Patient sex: M
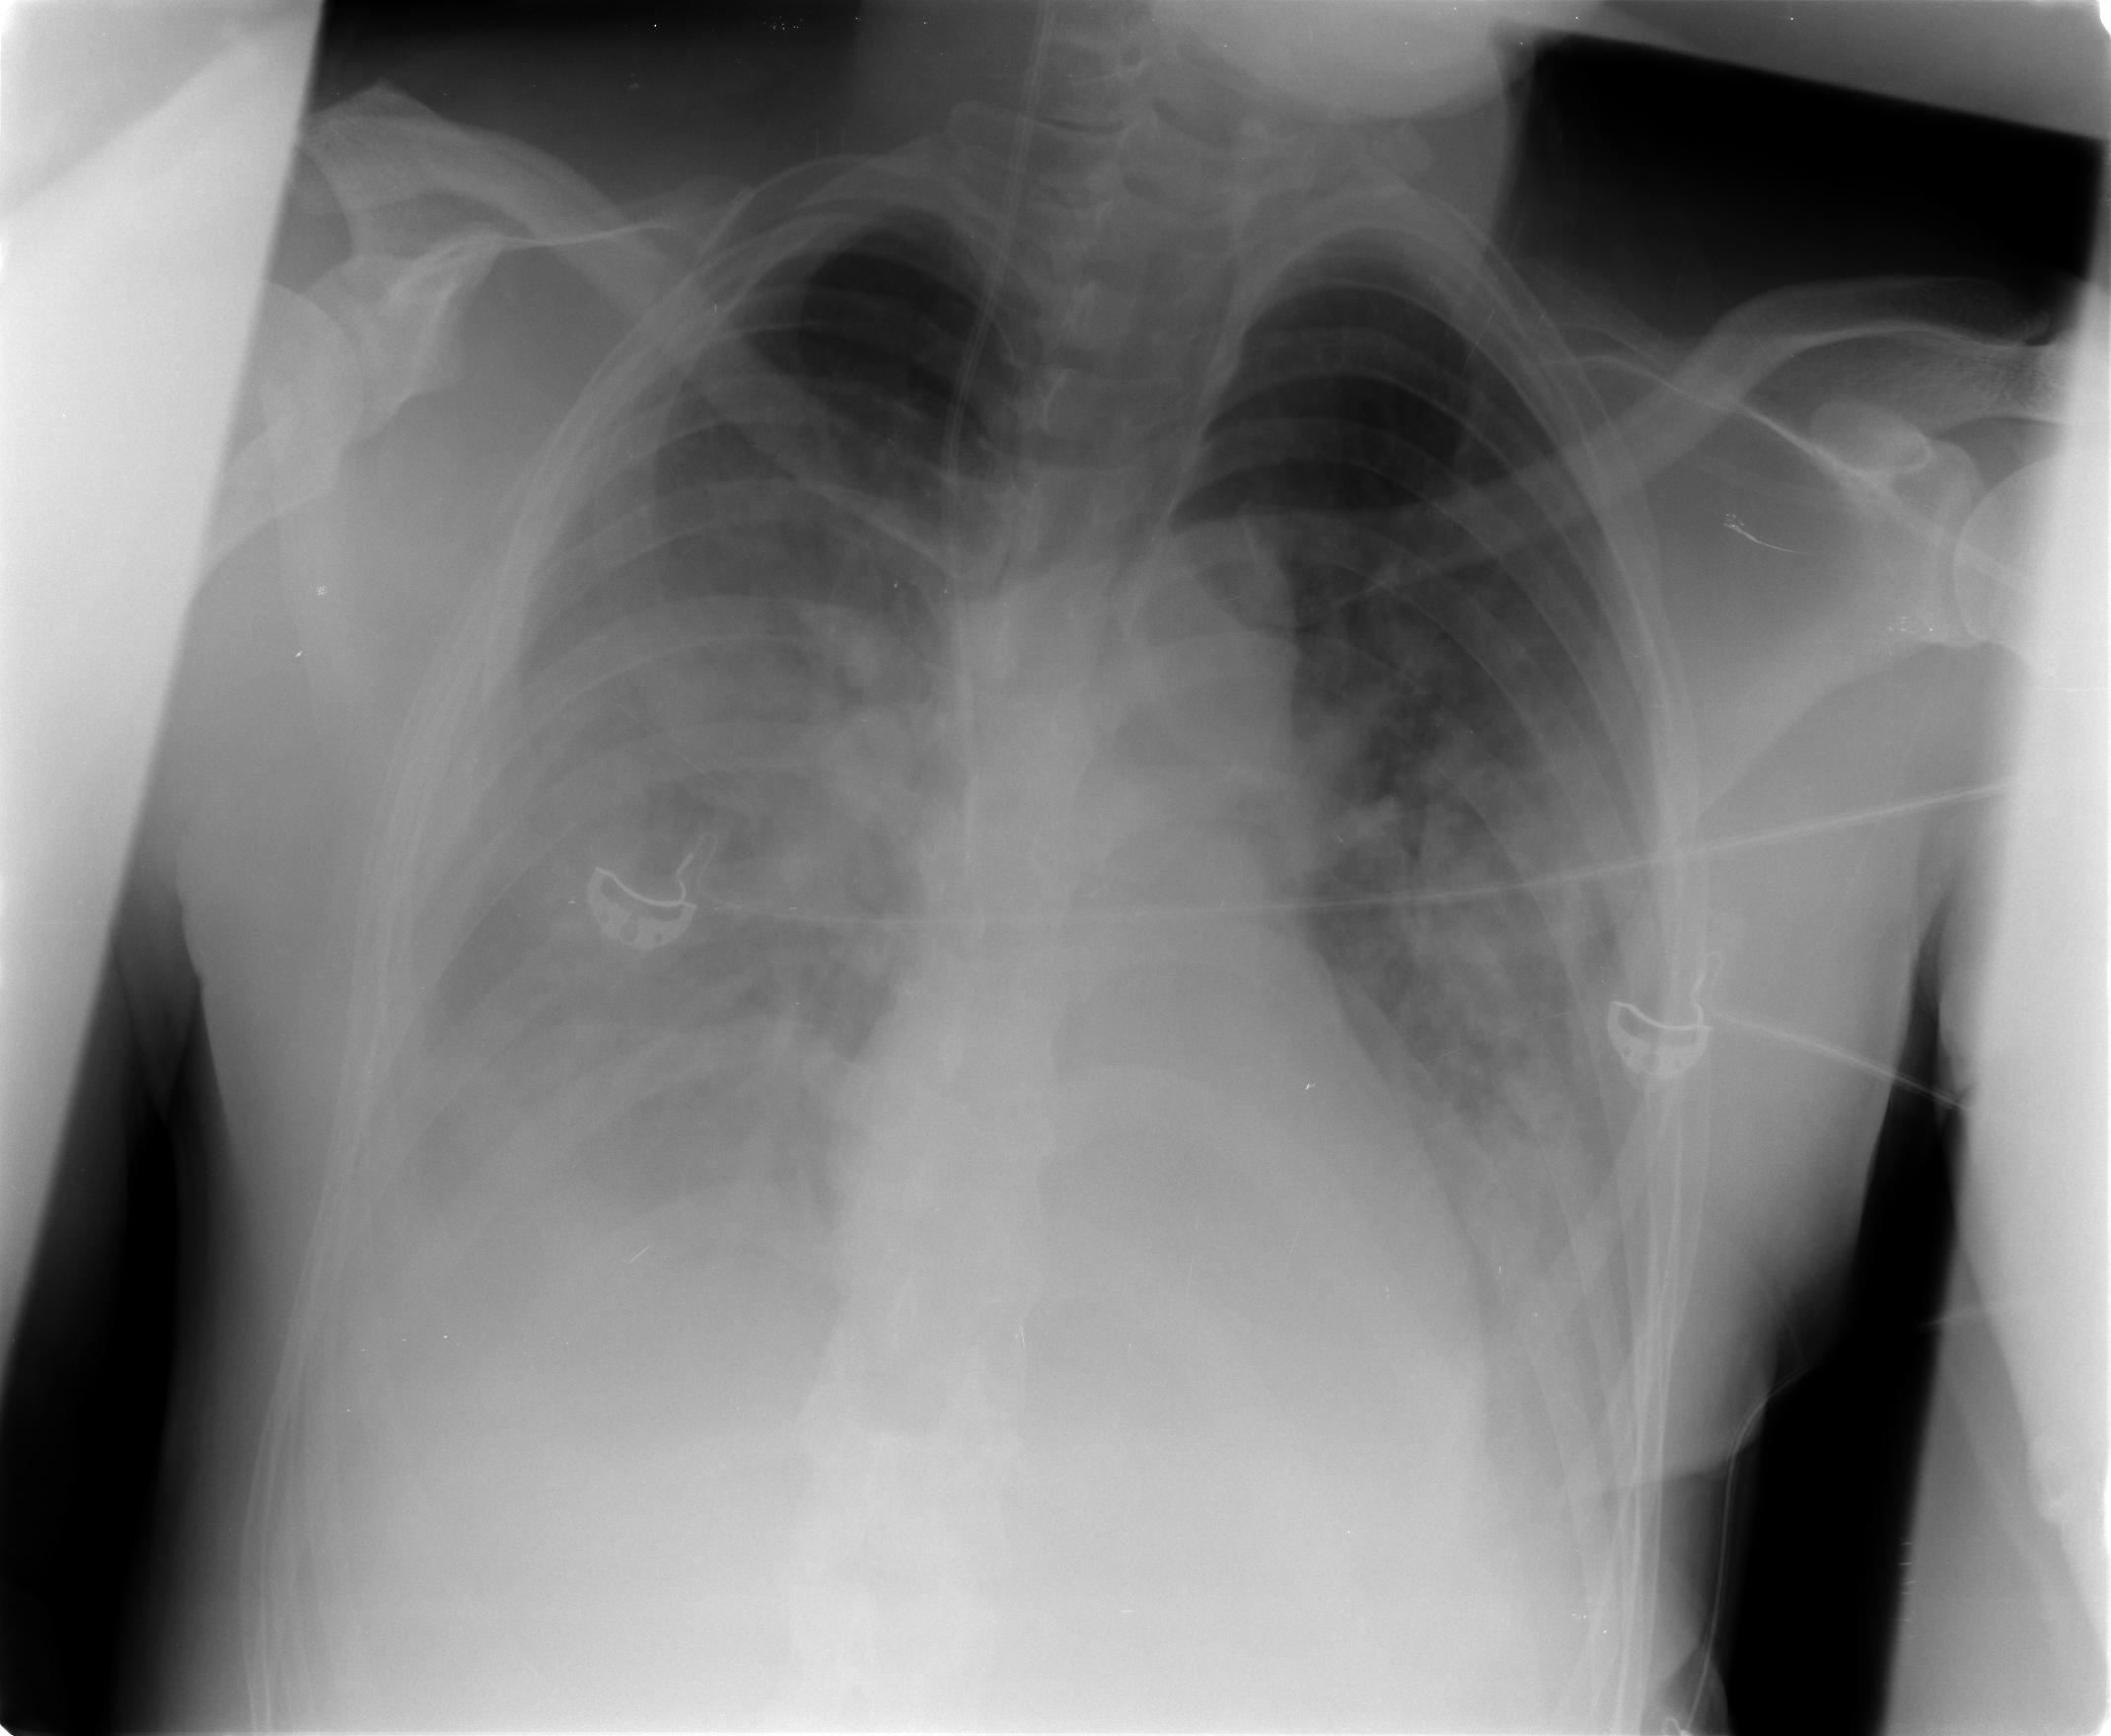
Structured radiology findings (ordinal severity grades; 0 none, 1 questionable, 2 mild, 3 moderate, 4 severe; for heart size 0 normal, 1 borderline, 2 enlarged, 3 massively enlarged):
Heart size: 0
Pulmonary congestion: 2
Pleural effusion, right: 3
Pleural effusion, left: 2
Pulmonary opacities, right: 3
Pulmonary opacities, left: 3
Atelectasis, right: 3
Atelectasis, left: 3